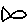
Label: fish